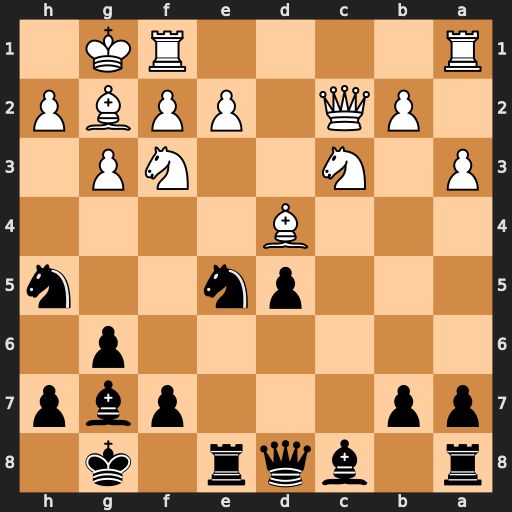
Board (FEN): r1bqr1k1/pp3pbp/6p1/3pn2n/3B4/P1N2NP1/1PQ1PPBP/R4RK1
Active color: b
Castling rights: -
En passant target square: -
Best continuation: Nxf3+ Bxf3 Bxd4